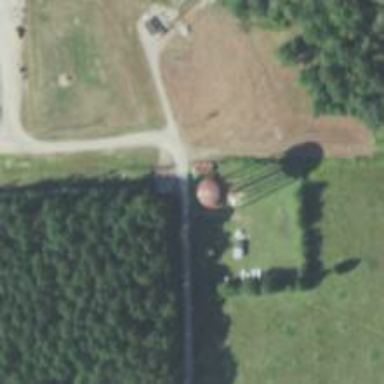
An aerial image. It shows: Water tower that is man-made.